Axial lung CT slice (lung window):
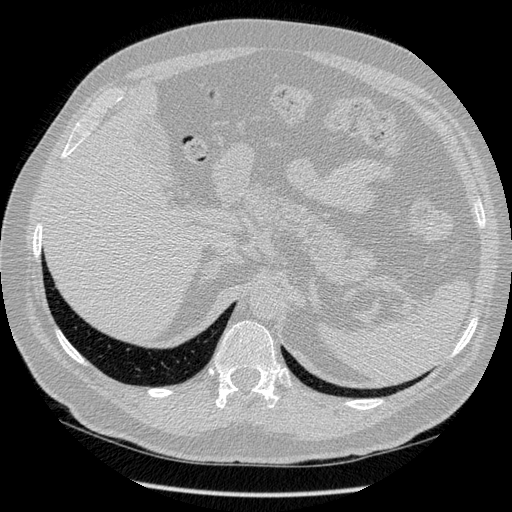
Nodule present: no